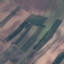
Land use / land cover class: PermanentCrop